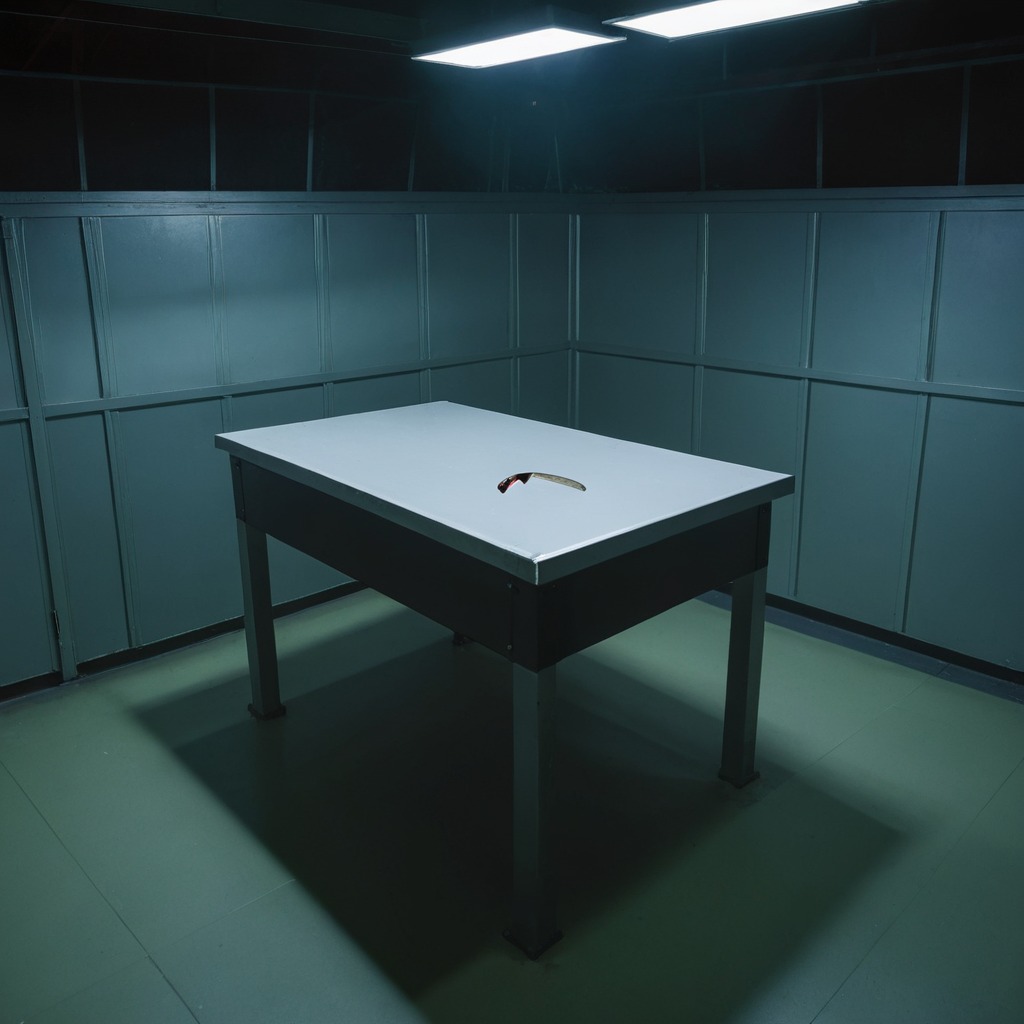
A metal saw is lying on a clean empty table in a railway signal maintenance room lit by harsh overhead fluorescents.